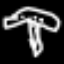
Label: mushroom